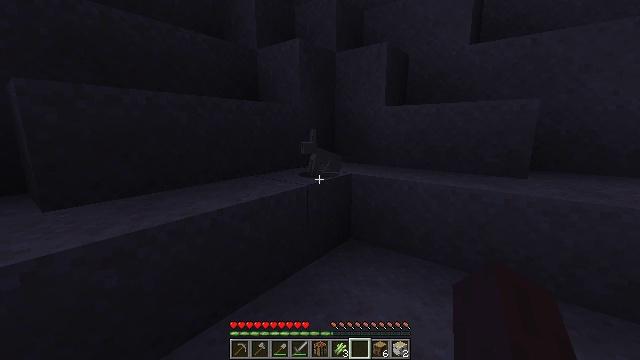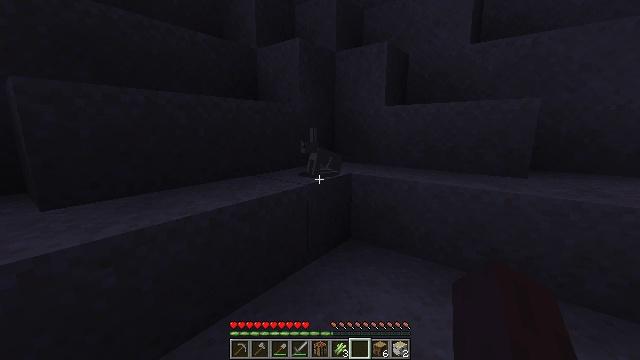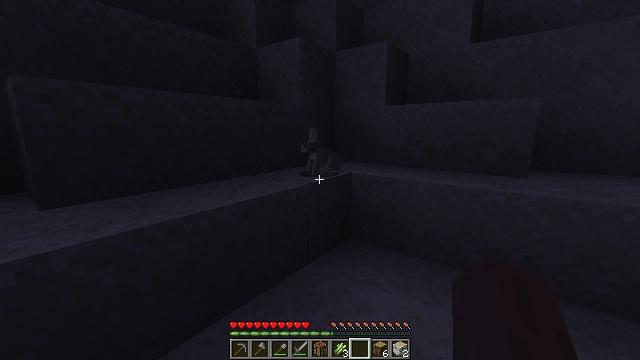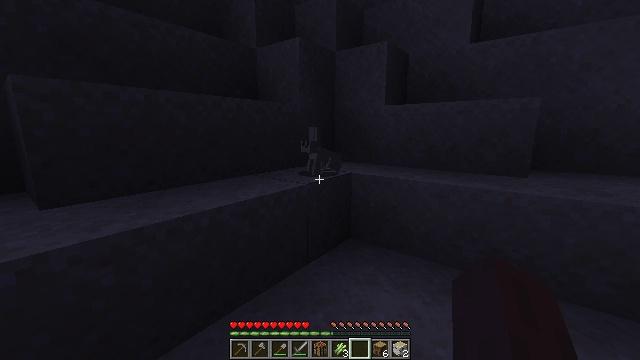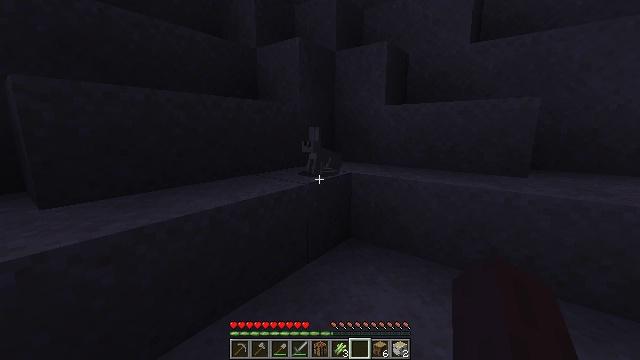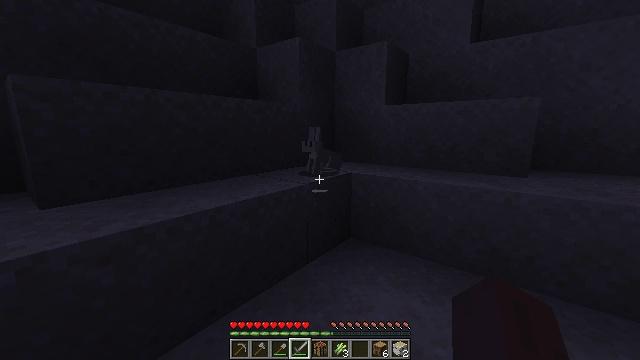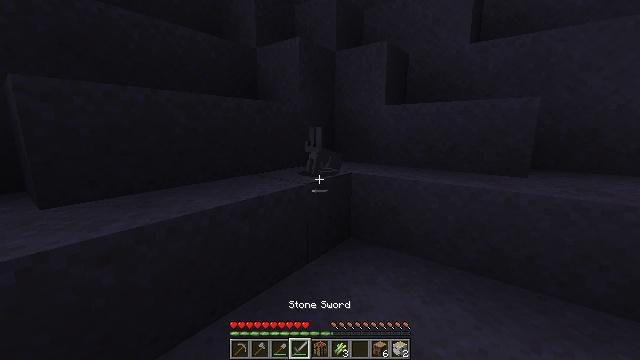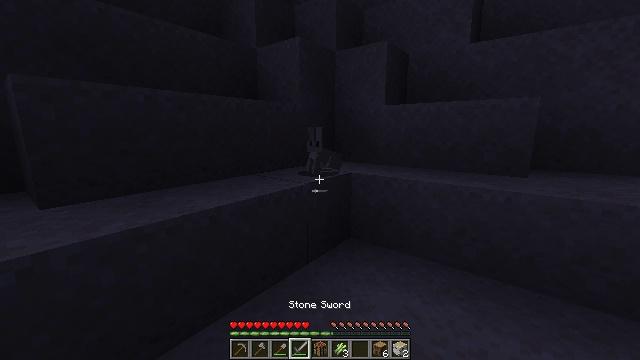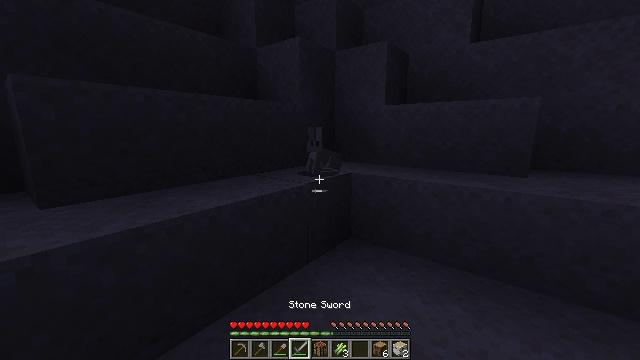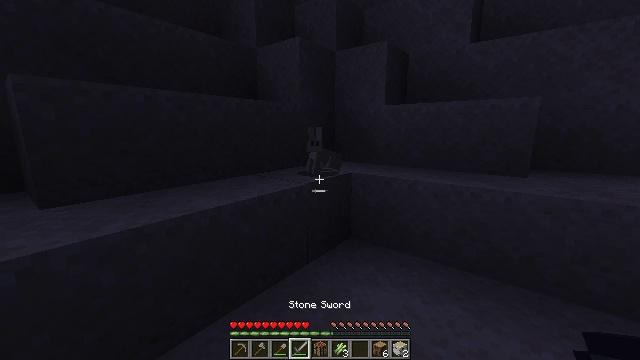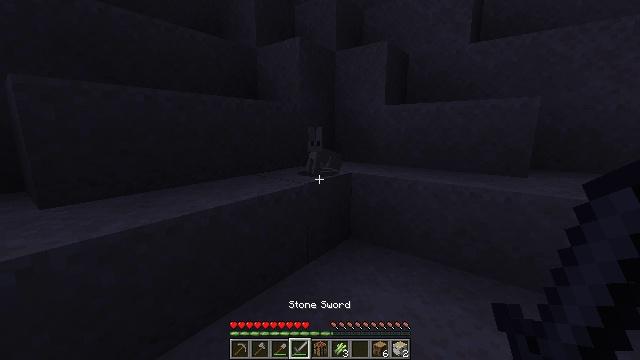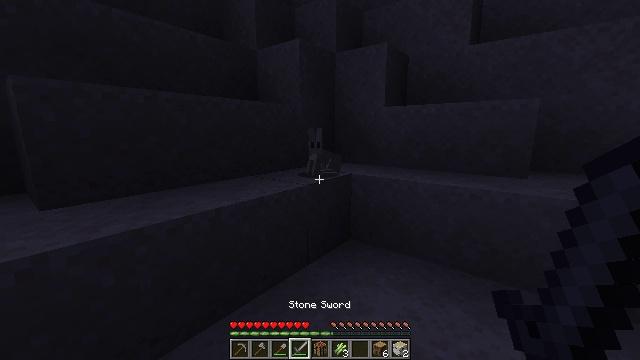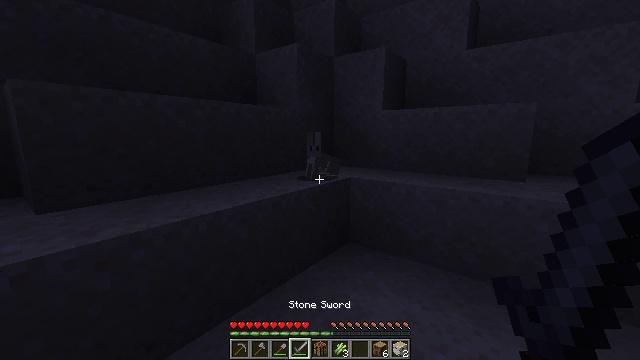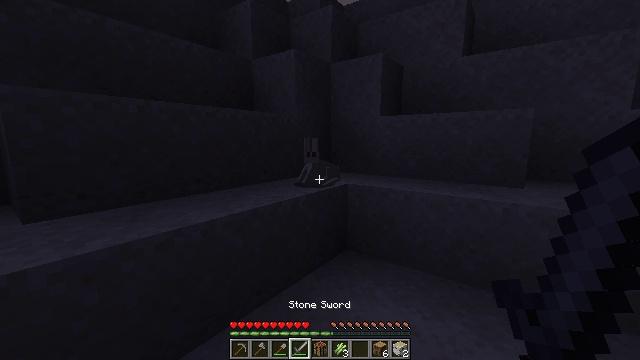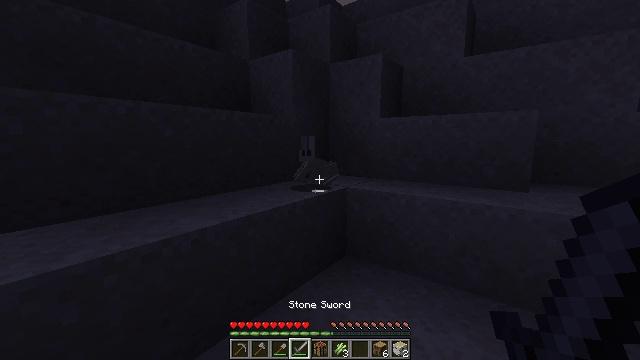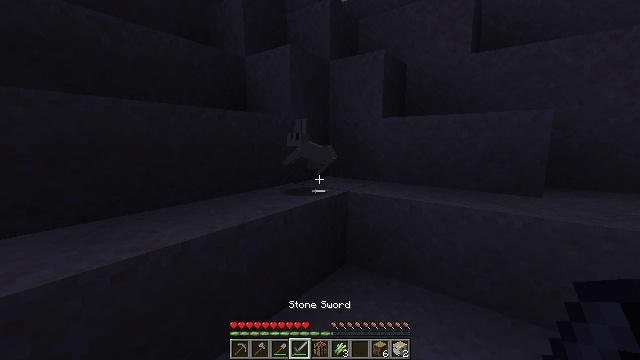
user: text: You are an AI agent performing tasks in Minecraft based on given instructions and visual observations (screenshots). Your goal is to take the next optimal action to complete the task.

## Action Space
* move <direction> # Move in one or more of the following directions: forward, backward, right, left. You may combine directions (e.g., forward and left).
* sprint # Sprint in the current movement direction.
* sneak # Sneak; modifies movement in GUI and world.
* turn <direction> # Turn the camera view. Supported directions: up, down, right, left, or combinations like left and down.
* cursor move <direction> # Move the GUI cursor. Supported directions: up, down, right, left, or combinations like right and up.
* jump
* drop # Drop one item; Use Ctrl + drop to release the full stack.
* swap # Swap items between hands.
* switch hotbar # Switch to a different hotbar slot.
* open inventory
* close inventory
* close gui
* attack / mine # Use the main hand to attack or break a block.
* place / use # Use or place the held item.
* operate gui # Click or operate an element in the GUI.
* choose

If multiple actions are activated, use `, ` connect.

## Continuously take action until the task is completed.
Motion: motion action
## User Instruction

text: Harvest the cactus plant.
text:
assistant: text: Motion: no_op
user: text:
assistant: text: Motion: no_op
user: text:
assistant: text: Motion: no_op
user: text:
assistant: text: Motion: no_op
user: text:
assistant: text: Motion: switch to hotbar 4
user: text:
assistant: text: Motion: switch to hotbar 4
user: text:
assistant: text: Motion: switch to hotbar 4
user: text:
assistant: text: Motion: no_op
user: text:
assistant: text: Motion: no_op
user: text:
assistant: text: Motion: no_op
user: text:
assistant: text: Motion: no_op
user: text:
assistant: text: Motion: no_op
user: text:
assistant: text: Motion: move forward, turn up
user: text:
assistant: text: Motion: move forward
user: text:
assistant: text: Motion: move forward
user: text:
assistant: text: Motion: move forward
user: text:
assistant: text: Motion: move forward
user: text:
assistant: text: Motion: move forward
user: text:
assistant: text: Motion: move forward
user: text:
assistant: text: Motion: attack / mine
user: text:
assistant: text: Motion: attack / mine
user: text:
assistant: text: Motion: attack / mine
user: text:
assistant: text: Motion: turn left and up
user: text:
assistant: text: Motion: turn left and up
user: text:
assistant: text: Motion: turn up
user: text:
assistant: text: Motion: turn up
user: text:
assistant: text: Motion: turn left and up
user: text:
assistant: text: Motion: no_op
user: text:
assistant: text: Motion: turn down, attack / mine
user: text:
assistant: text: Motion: turn left and down, attack / mine